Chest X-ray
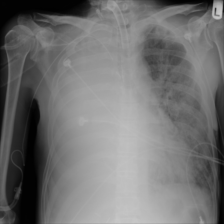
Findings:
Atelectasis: negative
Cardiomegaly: negative
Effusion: negative
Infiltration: negative
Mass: negative
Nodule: negative
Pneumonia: negative
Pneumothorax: negative
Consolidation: negative
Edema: negative
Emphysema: negative
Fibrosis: negative
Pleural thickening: negative
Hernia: negative